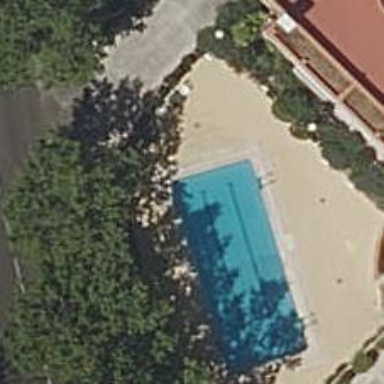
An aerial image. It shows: Swimming pool located in leisure land.